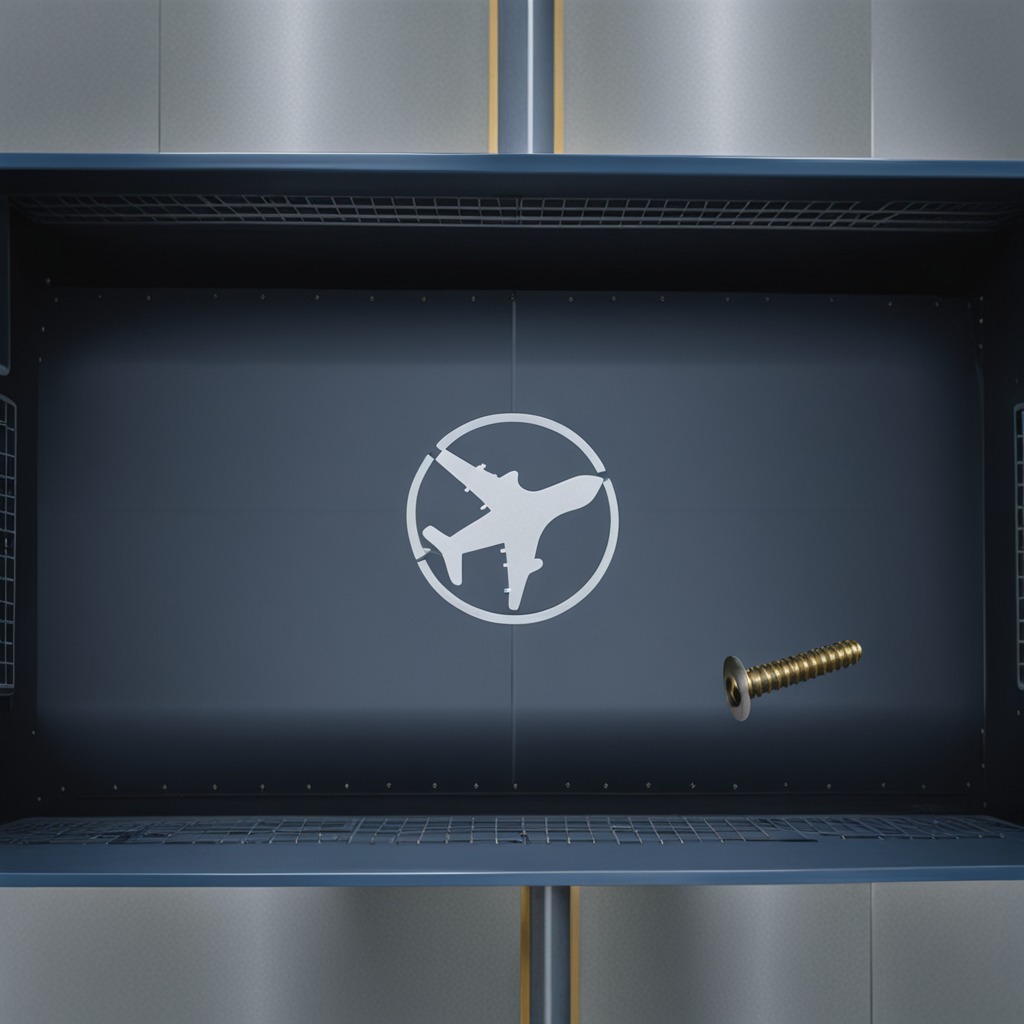
A metal screw lying on a toolbox surface in an airplane hangar workshop 8K.